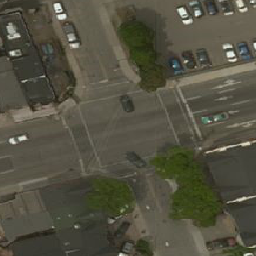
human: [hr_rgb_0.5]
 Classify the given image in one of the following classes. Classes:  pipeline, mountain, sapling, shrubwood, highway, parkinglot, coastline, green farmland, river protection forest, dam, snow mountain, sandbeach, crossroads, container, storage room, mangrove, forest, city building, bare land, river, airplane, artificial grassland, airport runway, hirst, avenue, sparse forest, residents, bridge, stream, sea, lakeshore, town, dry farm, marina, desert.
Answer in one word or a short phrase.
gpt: crossroads